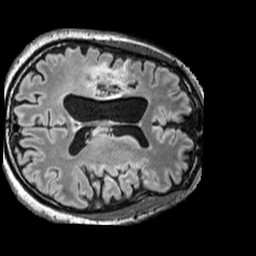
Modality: FLAIR
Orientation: axial
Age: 58
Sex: male
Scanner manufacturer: siemens
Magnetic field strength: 3 T
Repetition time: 5 s
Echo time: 0.387 s